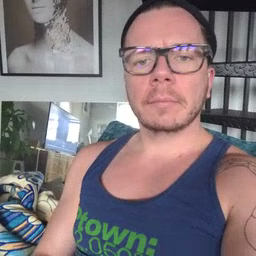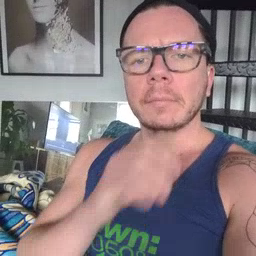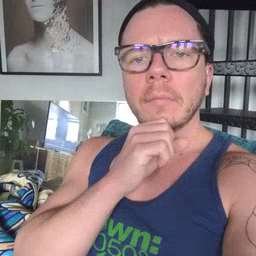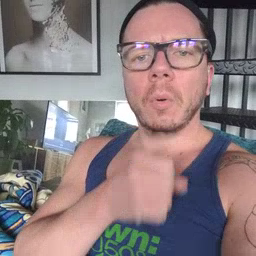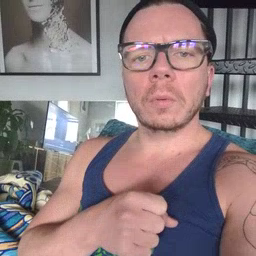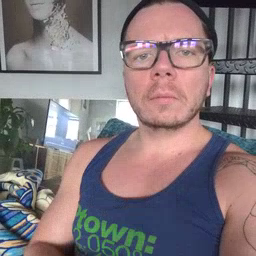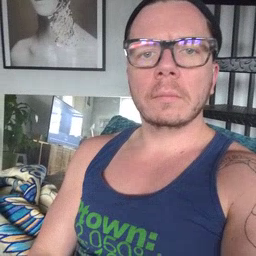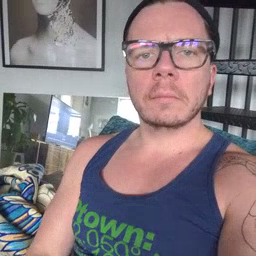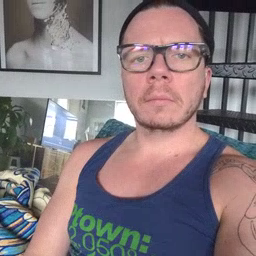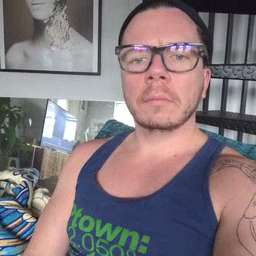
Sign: old